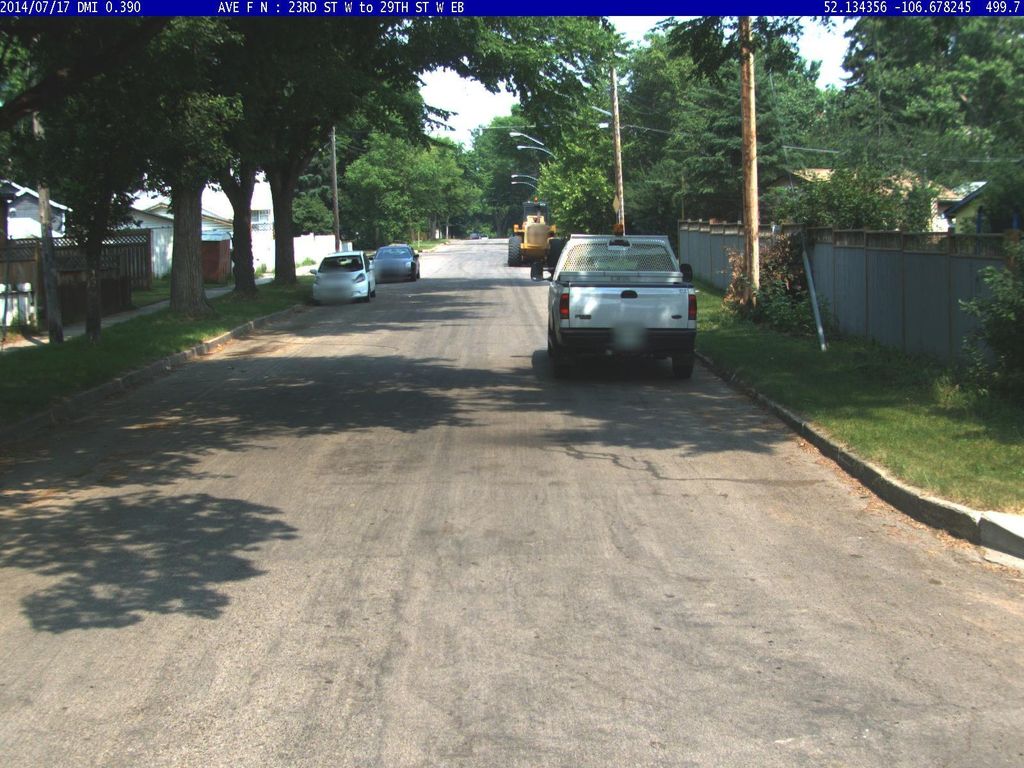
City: saskatoon